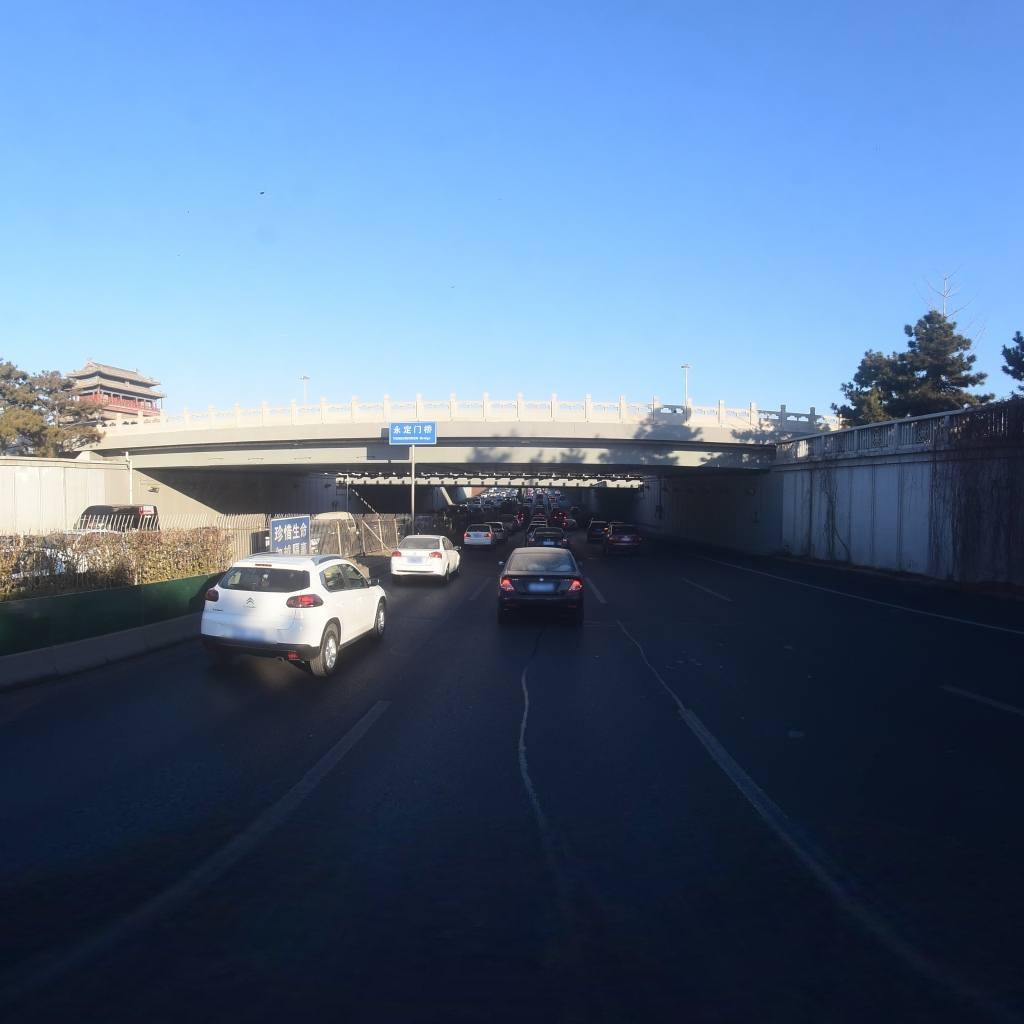
Region: Dongcheng
Road damage annotations: longitudinal patch, longitudinal patch